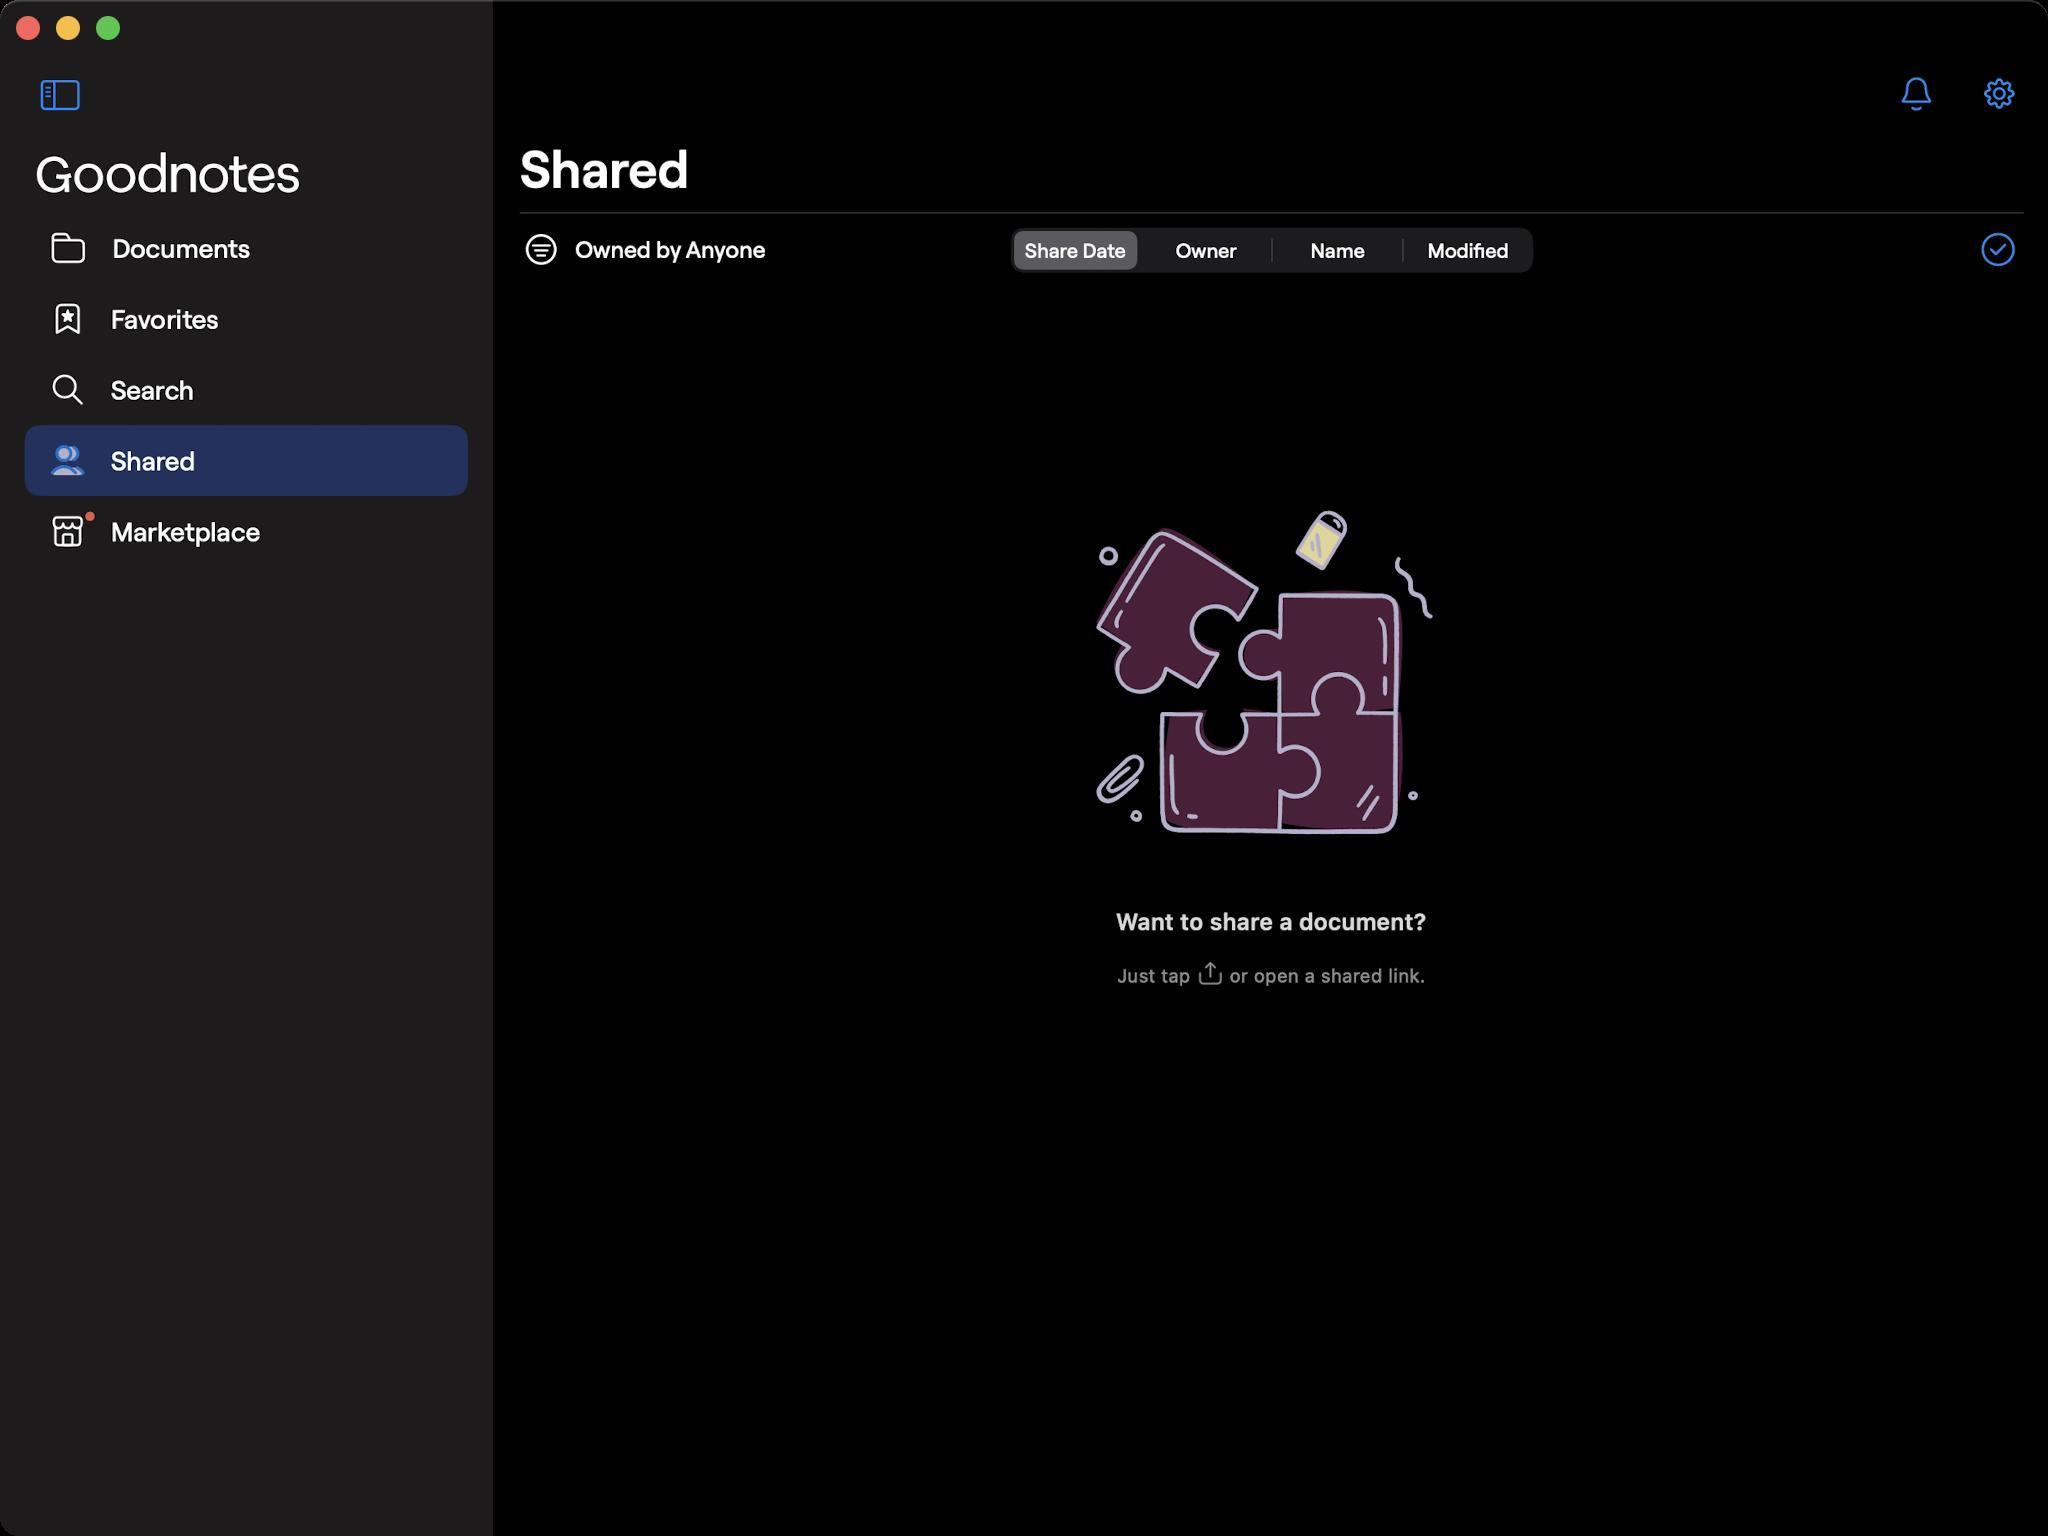
Accessibility tree:
{"name": "Shared", "role": "AXWindow", "description": null, "role_description": "standard window", "value": null, "position": "352.00;95.00", "size": "1024;768", "children": [{"name": null, "role": "AXGroup", "description": null, "role_description": "group", "value": null, "position": "0.00;0.00", "size": "1024;768", "children": [{"name": null, "role": "AXGroup", "description": null, "role_description": "group", "value": null, "position": "0.00;0.00", "size": "1024;28", "children": []}, {"name": null, "role": "AXGroup", "description": null, "role_description": "group", "value": null, "position": "0.00;0.00", "size": "1024;15", "children": []}, {"name": null, "role": "AXGroup", "description": null, "role_description": "group", "value": null, "position": "0.00;0.00", "size": "1024;768", "children": [{"name": null, "role": "AXGroup", "description": null, "role_description": "group", "value": null, "position": "-77.00;0.00", "size": "323;768", "children": [{"name": null, "role": "AXGroup", "description": null, "role_description": "Nav bar", "value": null, "position": "-77.00;27.72", "size": "323;38", "children": [{"name": null, "role": "AXButton", "description": "Hide Sidebar", "role_description": "button", "value": null, "position": "10.01;30.03", "size": "40;34", "children": []}]}, {"name": null, "role": "AXGroup", "description": null, "role_description": "group", "value": null, "position": "-77.00;0.00", "size": "323;768", "children": [{"name": null, "role": "AXGroup", "description": null, "role_description": "group", "value": null, "position": "-77.00;0.00", "size": "323;768", "children": [{"name": null, "role": "AXGroup", "description": null, "role_description": "collection", "value": null, "position": "0.00;66.22", "size": "246;702", "children": [{"name": null, "role": "AXStaticText", "description": "Documents", "role_description": "text", "value": null, "position": "12.32;106.26", "size": "222;35", "children": []}, {"name": null, "role": "AXStaticText", "description": "Favorites", "role_description": "text", "value": null, "position": "12.32;141.68", "size": "222;35", "children": []}, {"name": null, "role": "AXStaticText", "description": "Search", "role_description": "text", "value": null, "position": "12.32;177.10", "size": "222;35", "children": []}, {"name": null, "role": "AXStaticText", "description": "Shared", "role_description": "text", "value": null, "position": "12.32;212.52", "size": "222;35", "children": []}, {"name": null, "role": "AXStaticText", "description": "Marketplace", "role_description": "text", "value": null, "position": "12.32;247.94", "size": "222;35", "children": []}]}]}]}]}, {"name": null, "role": "AXSplitter", "description": null, "role_description": "splitter", "value": 24.060150146484375, "position": "246.40;0.00", "size": "1;768", "children": []}, {"name": null, "role": "AXGroup", "description": null, "role_description": "Nav bar", "value": null, "position": "247.56;27.72", "size": "777;79", "children": [{"name": null, "role": "AXButton", "description": "Notifications", "role_description": "button", "value": null, "position": "940.56;30.03", "size": "35;34", "children": []}, {"name": null, "role": "AXButton", "description": "Menu", "role_description": "button", "value": null, "position": "982.13;30.03", "size": "33;34", "children": []}, {"name": null, "role": "AXHeading", "description": "Shared", "role_description": "heading", "value": null, "position": "259.88;67.76", "size": "85;33", "children": []}]}, {"name": null, "role": "AXGroup", "description": null, "role_description": "group", "value": null, "position": "247.56;0.00", "size": "777;768", "children": [{"name": null, "role": "AXGroup", "description": null, "role_description": "group", "value": null, "position": "247.56;0.00", "size": "777;768", "children": [{"name": null, "role": "AXGroup", "description": null, "role_description": "collection", "value": null, "position": "247.56;0.00", "size": "777;768", "children": [{"name": null, "role": "AXGroup", "description": null, "role_description": "group", "value": null, "position": "261.41;113.96", "size": "129;22", "children": [{"name": null, "role": "AXButton", "description": "Filter", "role_description": "button", "value": null, "position": "261.41;113.96", "size": "129;22", "children": []}]}, {"name": null, "role": "AXTabGroup", "description": null, "role_description": "tab group", "value": null, "position": "505.50;113.96", "size": "261;22", "children": [{"name": null, "role": "AXRadioButton", "description": "Share Date", "role_description": "tab", "value": 1, "position": "505.50;113.96", "size": "65;22", "children": []}, {"name": null, "role": "AXRadioButton", "description": "Owner", "role_description": "tab", "value": 0, "position": "570.96;113.96", "size": "65;22", "children": []}, {"name": null, "role": "AXRadioButton", "description": "Name", "role_description": "tab", "value": 0, "position": "636.40;113.96", "size": "65;22", "children": []}, {"name": null, "role": "AXRadioButton", "description": "Modified", "role_description": "tab", "value": 0, "position": "701.86;113.96", "size": "65;22", "children": []}]}, {"name": null, "role": "AXGroup", "description": null, "role_description": "group", "value": null, "position": "979.83;113.96", "size": "31;22", "children": [{"name": null, "role": "AXButton", "description": "Select", "role_description": "button", "value": null, "position": "979.83;113.96", "size": "31;22", "children": []}]}]}, {"name": null, "role": "AXGroup", "description": null, "role_description": "group", "value": null, "position": "247.56;251.79", "size": "777;265", "children": [{"name": null, "role": "AXGroup", "description": null, "role_description": "group", "value": null, "position": "557.87;453.53", "size": "156;64", "children": [{"name": null, "role": "AXStaticText", "description": "Want to share a document?", "role_description": "text", "value": null, "position": "557.87;453.53", "size": "156;15", "children": []}, {"name": null, "role": "AXStaticText", "description": "Just tap or open a shared link.", "role_description": "text", "value": null, "position": "558.63;479.71", "size": "154;14", "children": []}]}]}]}]}]}]}, {"name": null, "role": "AXButton", "description": null, "role_description": "close button", "value": null, "position": "7.00;6.00", "size": "14;16", "children": []}, {"name": null, "role": "AXButton", "description": null, "role_description": "full screen button", "value": null, "position": "47.00;6.00", "size": "14;16", "children": [{"name": null, "role": "AXGroup", "description": null, "role_description": "group", "value": null, "position": "47.00;6.00", "size": "14;16", "children": [{"name": null, "role": "AXGroup", "description": null, "role_description": "group", "value": null, "position": "47.00;6.00", "size": "14;16", "children": []}]}]}, {"name": null, "role": "AXButton", "description": null, "role_description": "minimize button", "value": null, "position": "27.00;6.00", "size": "14;16", "children": []}]}